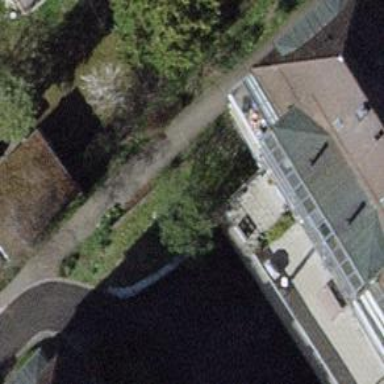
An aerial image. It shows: Group of garages.